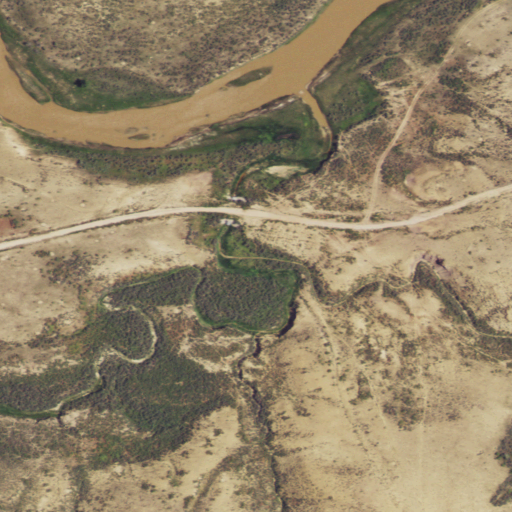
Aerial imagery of valley in Wyoming named Hanna Draw containing shrub, grassland, open water, herbaceous wetlands, and woody wetlands